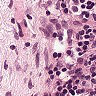
Metastatic tissue present: no